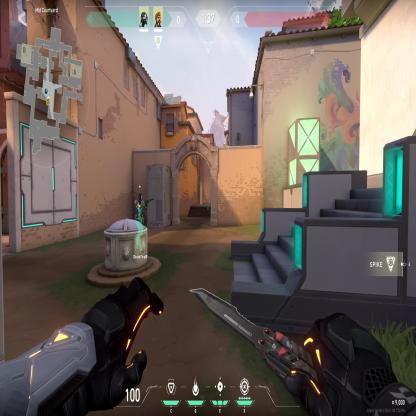
Label: teammate